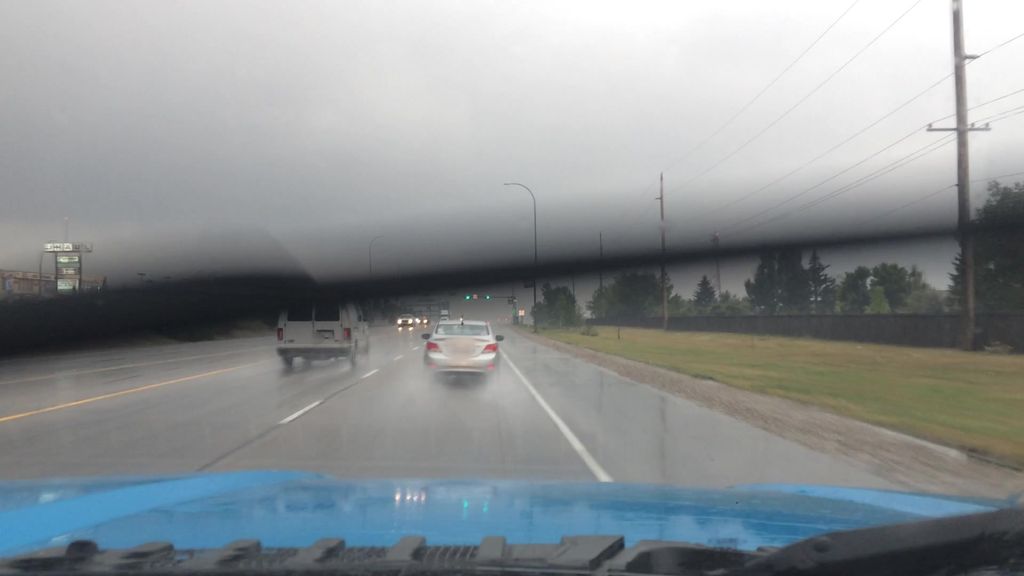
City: calgary